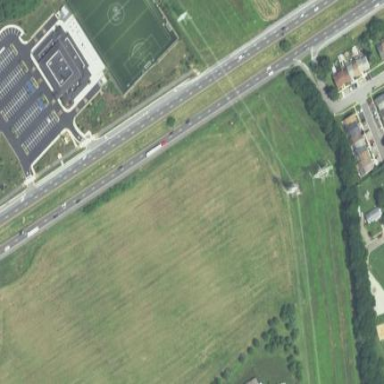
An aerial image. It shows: Traffic island covered in grass.